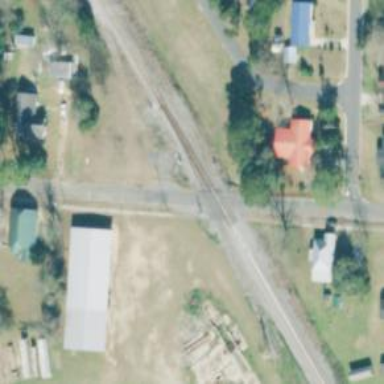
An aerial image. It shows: Level crossing with lights at railway intersection.